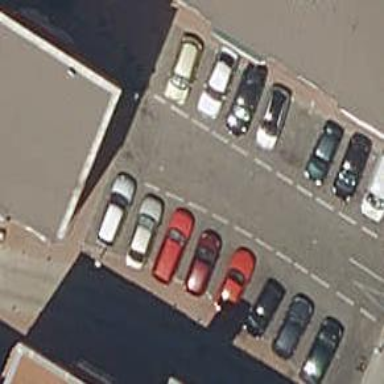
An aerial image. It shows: Paved parking aisle designated as service road.